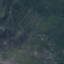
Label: HerbaceousVegetation